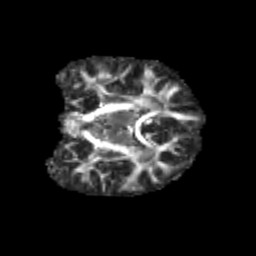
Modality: FA
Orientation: coronal
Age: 12
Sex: female
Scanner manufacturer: siemens
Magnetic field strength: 3 T
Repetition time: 3.8 s
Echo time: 0.07 s